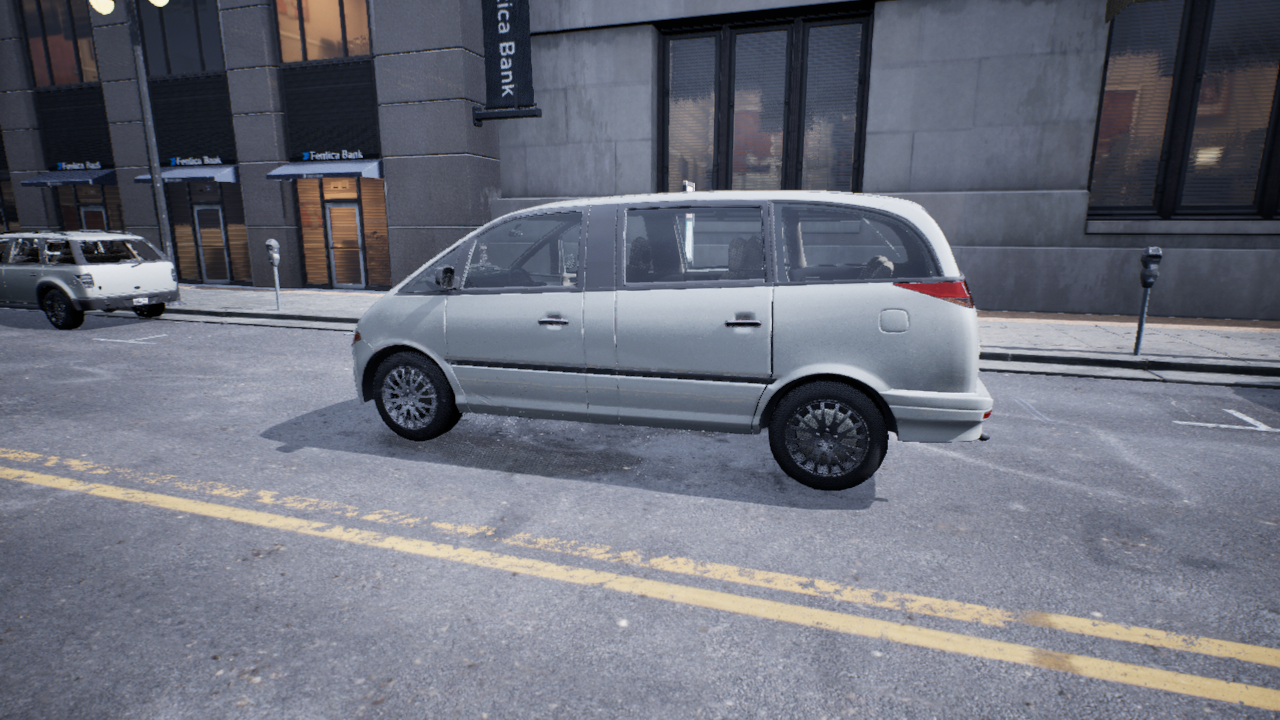
Venue: downtown
Lighting: overcast
Vehicle rig: minivan